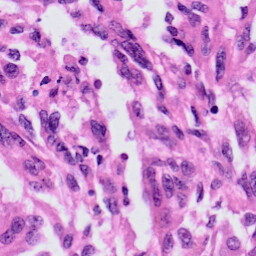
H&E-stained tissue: Skin